Field crop: maize
Growth stage: 2
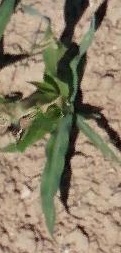
Species: maize